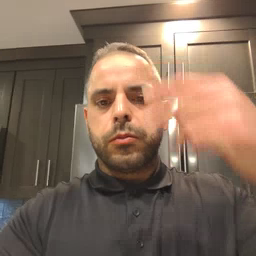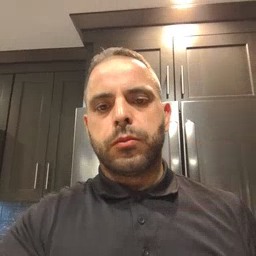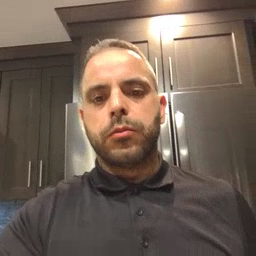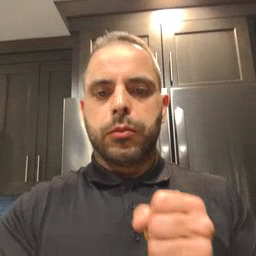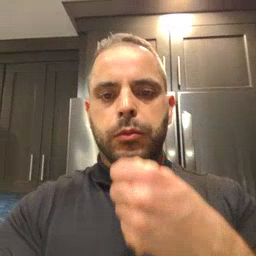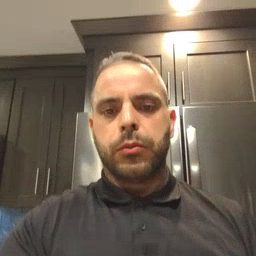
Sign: make